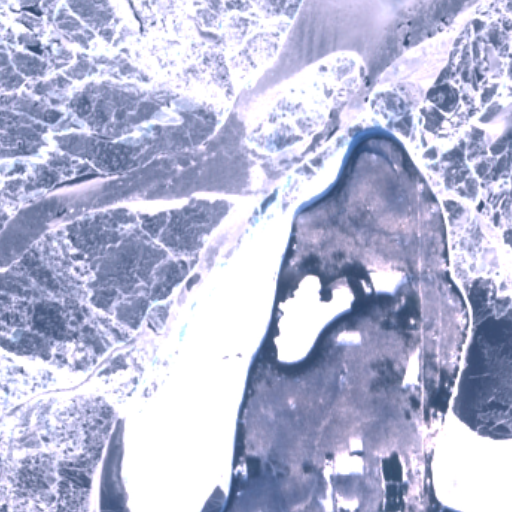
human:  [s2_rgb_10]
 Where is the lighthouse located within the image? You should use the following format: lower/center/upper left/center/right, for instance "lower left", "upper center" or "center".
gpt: The lighthouse is located in the upper right of the image.
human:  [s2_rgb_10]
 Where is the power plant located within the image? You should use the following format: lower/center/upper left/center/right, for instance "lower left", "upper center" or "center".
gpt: There is no power plant in the image.